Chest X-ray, PA view. Patient: 57 years old, sex F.
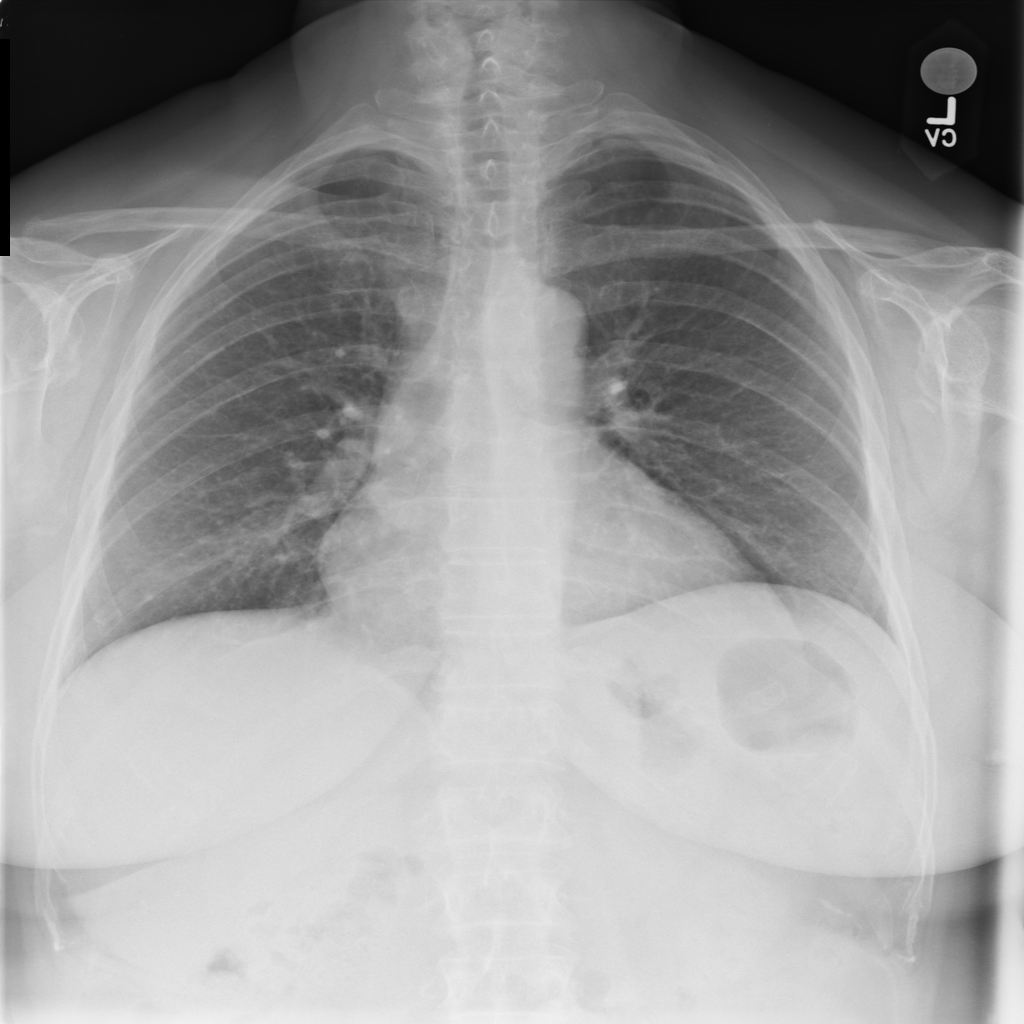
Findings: No Finding